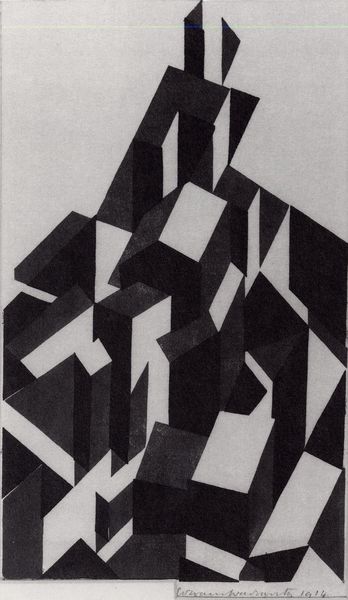
Titel: Yorkshire Village
Künstler: Edward Wadsworth
Standort: London
Institution: Victoria & Albert Museum
Schlagwörter: dunkel, schatten, kubismus, grau, hell, licht, schwarz, weiss, malerei, bild, signatur, öl, turm, perspektive, abstrakt, flächen, modern, formen, berg, linien, architecture, church, stairs, white, black, dark, figures, gray, grey, noir, painting, pattern, print, perspective, eckig, schwarz weiß, woodcut, mosaik, würfel, rocks, sky, building, hill, house, landscape, mountain, houses, roof, roofs, tower, america, flat, light, view, drawing, paper, black and white, cubist, shadow, graphic, line, monochrome, kanten, faces, kuben, konstruktivismus, abstract, kandinsky, town, italy, ebenen, city, haus, plan, symetry, opart, rectangle, square, buildings, rendering, symmetry, construction, intaglio, signature, pyramidal, box, geometric, pencil, rectangles, squares, abstraction, angles, dynamic, form, forms, futurism, lines, shapes, top, charcoal, picasso, shadows, cubism, planes, shattered, colour, linear, modernity, mountainous, simple, space, urban, empire, black white, contrast, structure, avant-garde, geschachtelt, blank, boxes, pointy, collage, litho, geometry, angle, russia, russian, towers, modernism, bold, shape, terrain, pointed, sharp, chaos, depth, fläschen, cube, cubes, triangle, triangles, monochromatic, moderne, blocks, facets, futurist, lost, block, braque, abstract city, angular, apex, archipenko, area, areas, arrows, art nouvea, aspiring, asymetric, asymmetrical, b&w, b/w, basic, black angels, blackwight, blanc, blank spaces, built, chimmney, citz, concretism, constructivism, contrasting, cubesy, cubic, cubisme, cubismus, cuboid, cuboids, cues, delauney, dense, diconstructed, dimension, escher, escher?, esher, faceted, facettes, factettes, feininger, fracture, fractured, fragmented, graphic arts, graphically strong, graustufen, gray scale, gris, gut, hard edges, hard-edged, high, juan gris, labyrinth, levels, magritte, malevitsh, maze, metropolis, monoprint, negative space, oblongs, optical illusion, orthogonal, otto freundlich, paralelagram, parallel universe, picaso, pieces, pile, plane, printing, prisme, pyramid, quaders, quadrate, raute, rauten, rechtecke, rechtecken, rectagles, rissia, rooftops, rooftps, schattierung, shades, stack, stacked, stappel, structural, suprematist, cityscape, triangular, utopia, vongo, vorticism, white and black, white and white, white background